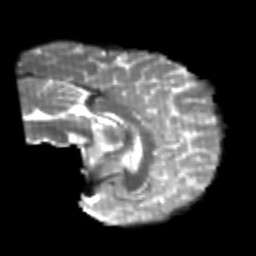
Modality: T2w
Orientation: sagittal
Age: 24
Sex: male
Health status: healthy
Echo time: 0.074 s